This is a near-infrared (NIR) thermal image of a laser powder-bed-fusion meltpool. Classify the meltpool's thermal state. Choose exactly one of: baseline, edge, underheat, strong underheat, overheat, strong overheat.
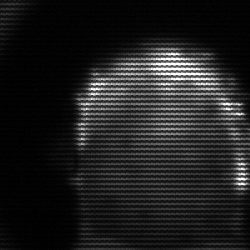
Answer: baseline